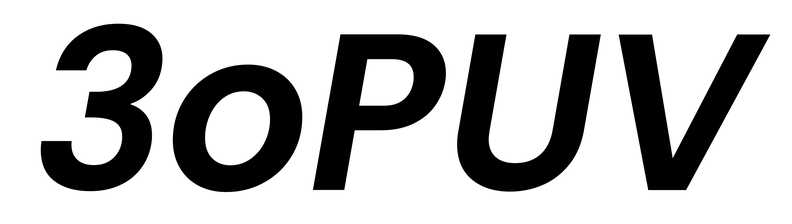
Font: Poppins-SemiBoldItalic